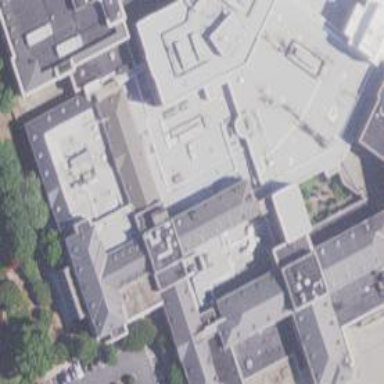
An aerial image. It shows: Hospital building.